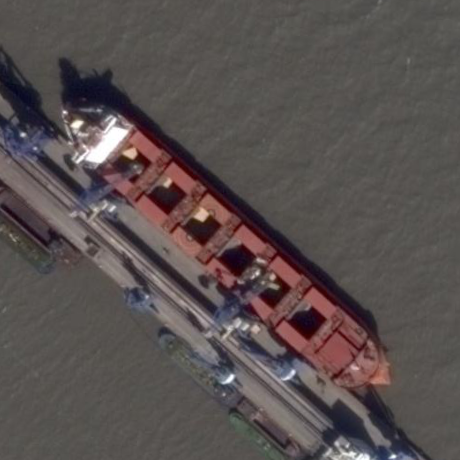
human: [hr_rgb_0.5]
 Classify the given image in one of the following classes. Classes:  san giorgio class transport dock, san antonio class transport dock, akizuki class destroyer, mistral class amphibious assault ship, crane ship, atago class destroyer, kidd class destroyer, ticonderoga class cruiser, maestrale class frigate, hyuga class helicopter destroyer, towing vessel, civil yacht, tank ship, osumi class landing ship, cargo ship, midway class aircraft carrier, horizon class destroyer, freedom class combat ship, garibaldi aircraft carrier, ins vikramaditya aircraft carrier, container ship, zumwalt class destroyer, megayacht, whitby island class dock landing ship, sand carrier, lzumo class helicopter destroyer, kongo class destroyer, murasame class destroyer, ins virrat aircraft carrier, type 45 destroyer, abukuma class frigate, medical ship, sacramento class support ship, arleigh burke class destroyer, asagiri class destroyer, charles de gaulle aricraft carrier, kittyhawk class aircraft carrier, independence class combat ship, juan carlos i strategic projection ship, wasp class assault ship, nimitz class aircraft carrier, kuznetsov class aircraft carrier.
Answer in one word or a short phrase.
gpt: Cargo ship